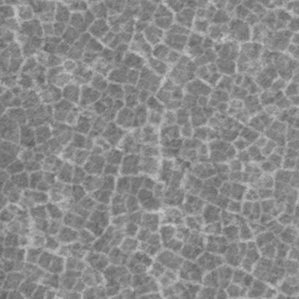
Label: frost